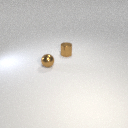
small brown metal sphere in front of small brown metal cylinder